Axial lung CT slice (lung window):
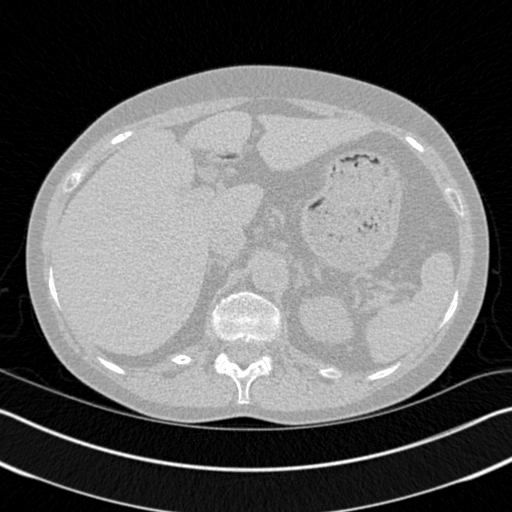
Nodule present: no